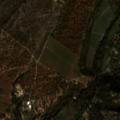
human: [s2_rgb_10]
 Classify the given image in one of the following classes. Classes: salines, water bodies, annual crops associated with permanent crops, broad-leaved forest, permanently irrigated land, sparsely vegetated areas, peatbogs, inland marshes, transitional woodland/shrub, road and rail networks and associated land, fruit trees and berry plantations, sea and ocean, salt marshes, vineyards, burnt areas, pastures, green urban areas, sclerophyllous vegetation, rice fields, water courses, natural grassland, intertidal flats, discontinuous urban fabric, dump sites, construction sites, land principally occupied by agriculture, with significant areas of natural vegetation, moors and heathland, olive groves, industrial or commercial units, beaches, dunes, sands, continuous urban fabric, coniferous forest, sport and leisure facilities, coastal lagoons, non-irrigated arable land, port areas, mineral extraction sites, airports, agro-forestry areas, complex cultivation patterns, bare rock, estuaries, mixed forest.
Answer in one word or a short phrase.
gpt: non-irrigated arable land, olive groves, complex cultivation patterns, land principally occupied by agriculture, with significant areas of natural vegetation, agro-forestry areas, broad-leaved forest